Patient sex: M
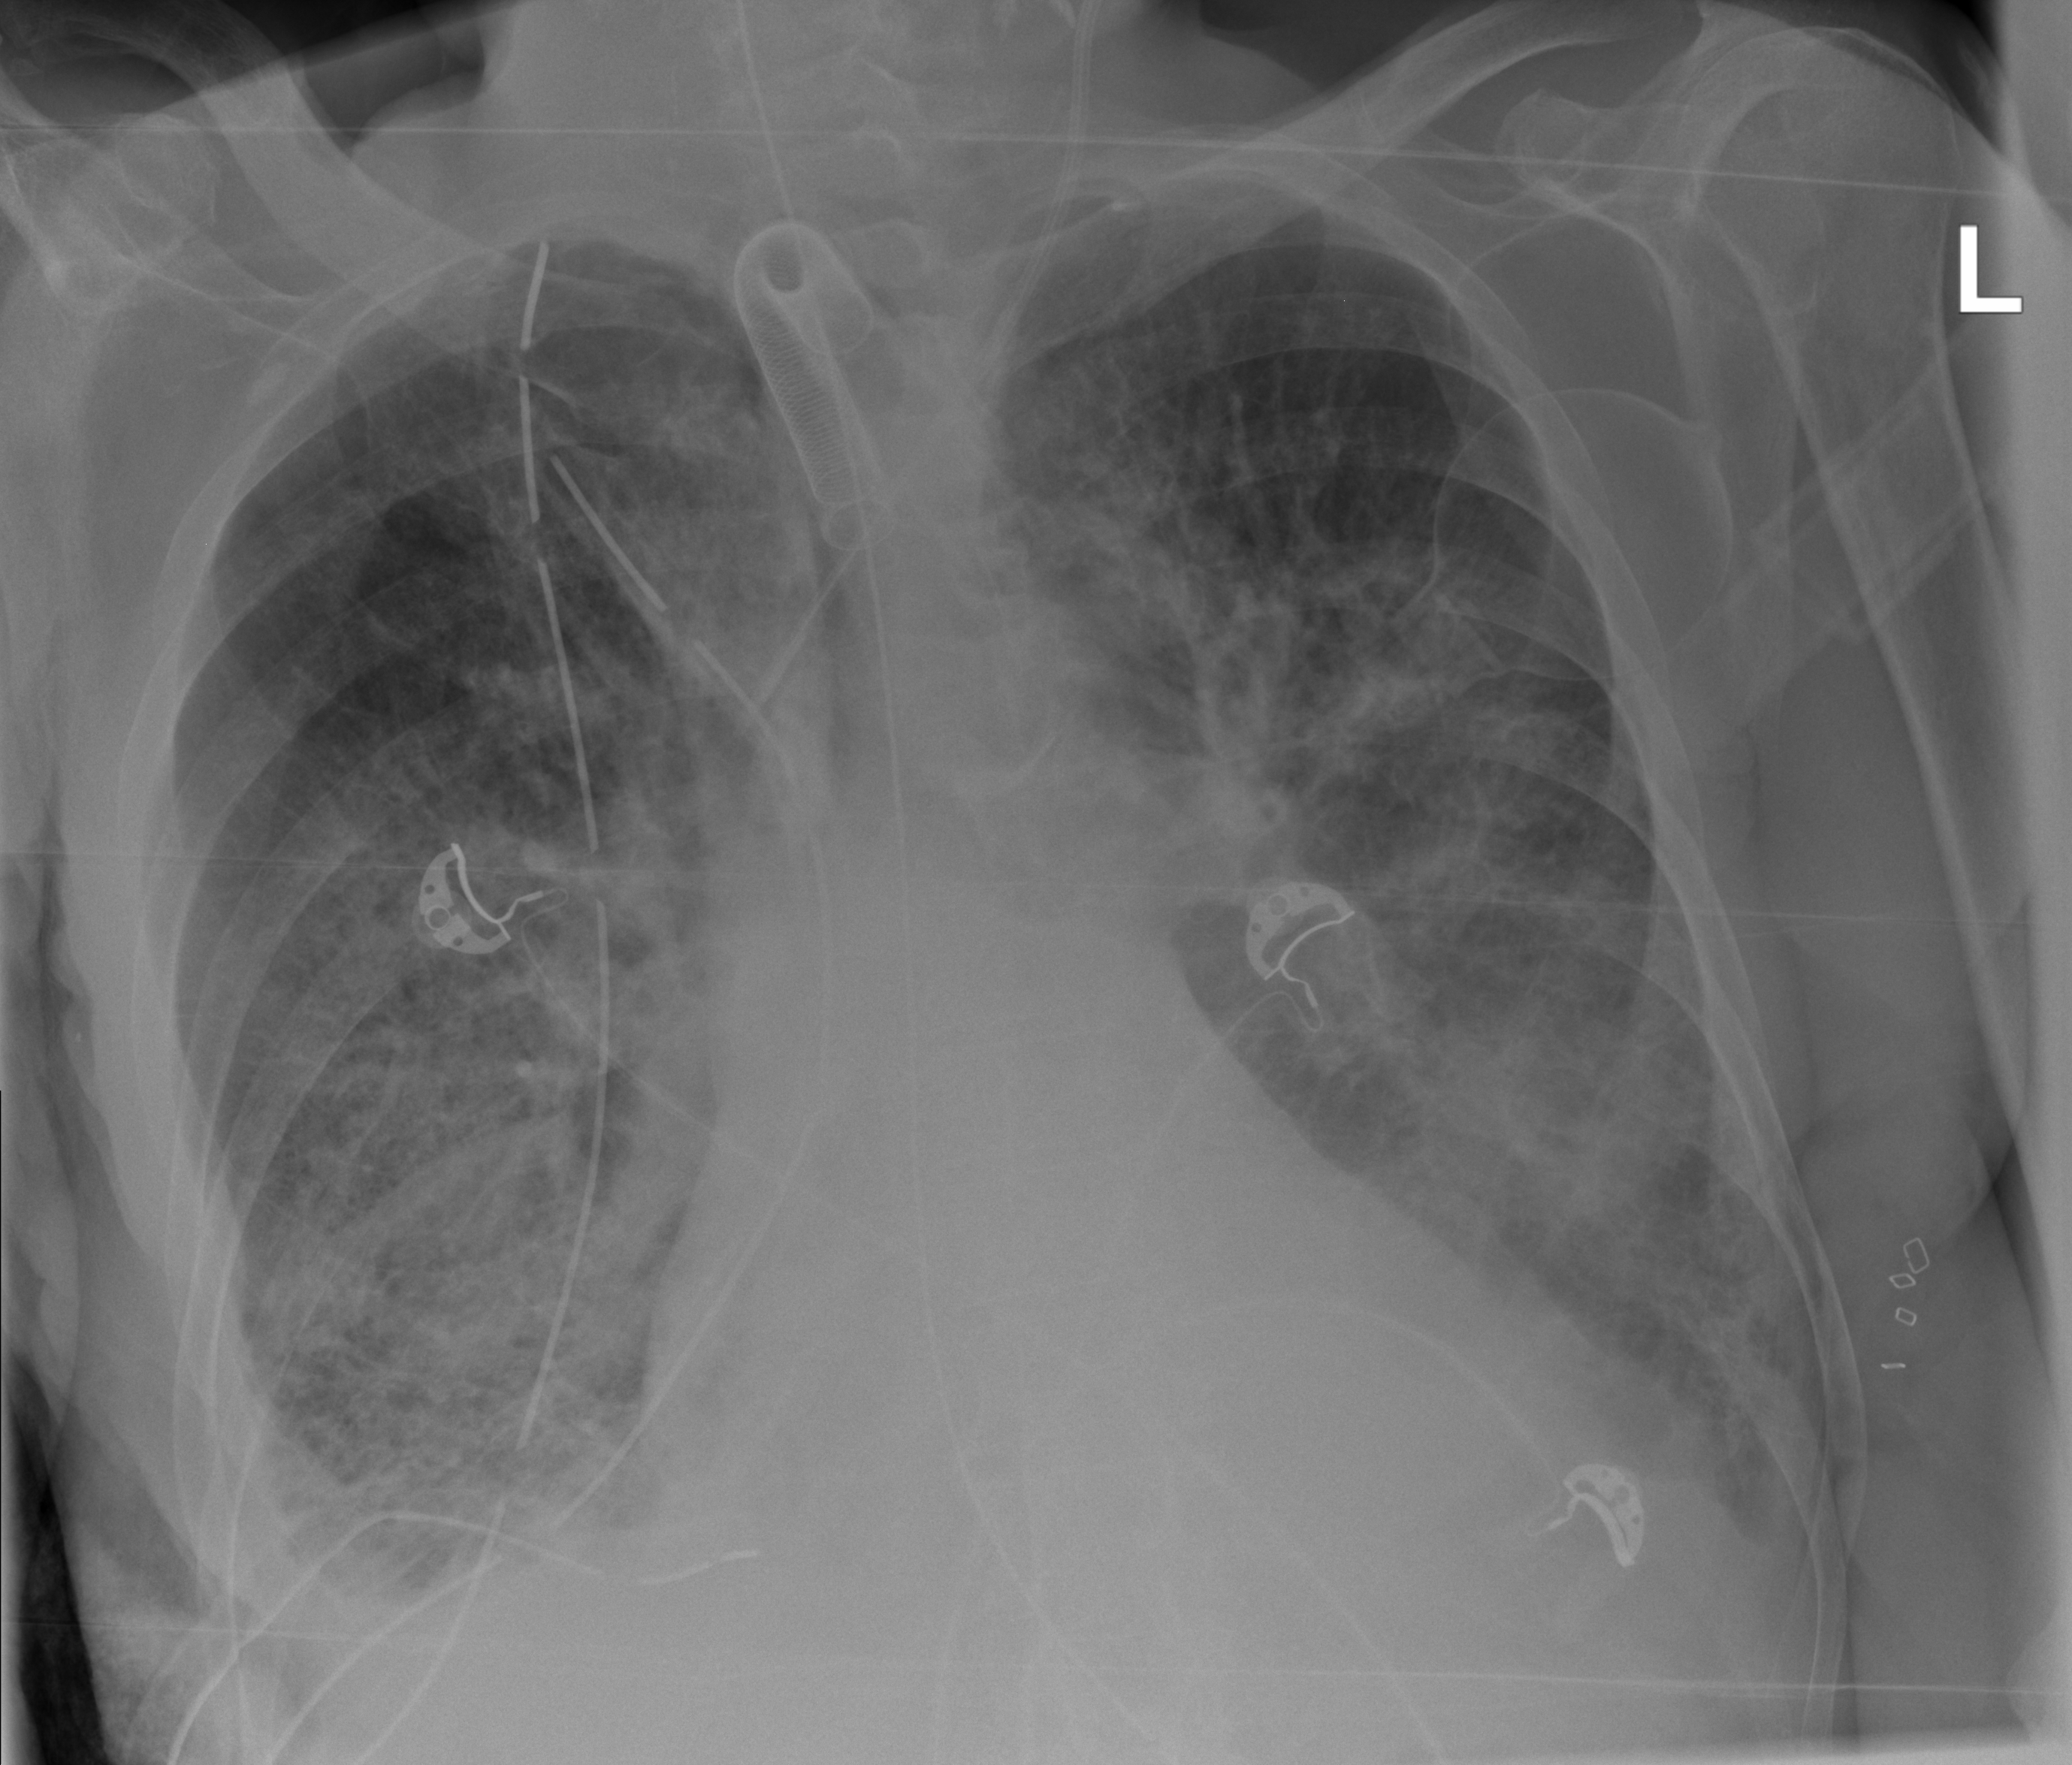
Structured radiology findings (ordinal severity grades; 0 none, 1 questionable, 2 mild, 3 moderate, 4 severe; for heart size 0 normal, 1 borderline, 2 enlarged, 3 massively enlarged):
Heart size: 2
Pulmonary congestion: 0
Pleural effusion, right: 2
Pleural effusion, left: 2
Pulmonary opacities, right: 3
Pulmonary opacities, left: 2
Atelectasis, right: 3
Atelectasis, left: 3